Question: I am trying to write a code that I wrote with a basic graphics package in R to ggplot.
The graph I obtained using the basic graphics package is as follows:

I was wondering whether this type of graph is possible to create in ggplot2. I think we could create this kind of graph by using panels but I was wondering is it possible to use faceting for this kind of plot. The major difficulty I encountered is that maximum and minimum have common lengths whereas the observed data is not continuous data and the interval is quite different.
Any thoughts on arranging the data for this type of plot would be very helpful. Thank you so much.
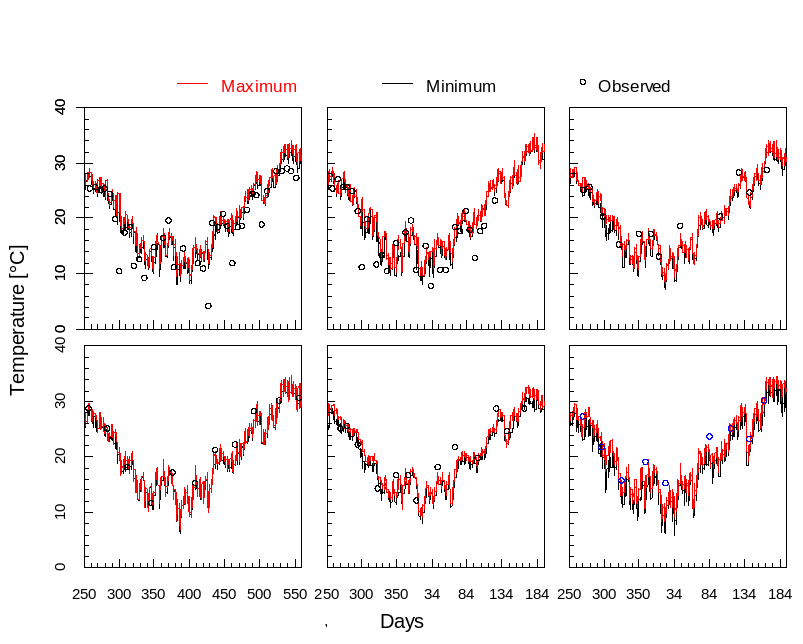
Answer: Jdbaba,
From your comments, you mentioned that you'd like for the 'geom_point' to have just the '.' in the legend. This is a feature that is yet to be implemented to be used directly in 'ggplot2' (if I am right). However, there's a fix/work-around that is given by '@Aniko' in <URL>. Its a bit tricky but brilliant! And it works great. Here's a version that I tried out. Hope it is what you expected.
'''
# bind both your data.frames
df <- rbind(tempcal, tempobs)
p <- ggplot(data = df, aes(x = time, y = data, colour = group1,
linetype = group1, shape = group1))
p <- p + geom_line() + geom_point()
p <- p + scale_shape_manual("", values=c(NA, NA, 19))
p <- p + scale_linetype_manual("", values=c(1,1,0))
p <- p + scale_colour_manual("", values=c("#F0E442", "#0072B2", "#D55E00"))
p <- p + facet_wrap(~ id, ncol = 1)
p
'''
The idea is to first create a plot with all attributes set in the aesthetics section, plot what you want and then change settings manually later using 'scale_._manual'. You can 'unset' lines by a '0' in 'scale_linetype_manual' for example. Similarly you can 'unset' points for lines using 'NA' in 'scale_shape_manual'. Here, the first two values are for 'group1=maximum and minimum' and the last is for 'observed'. So, we set 'NA' to the first two for 'maximum' and 'minimum' and set '0' to 'linetype' for 'observed'.
And this is the plot: